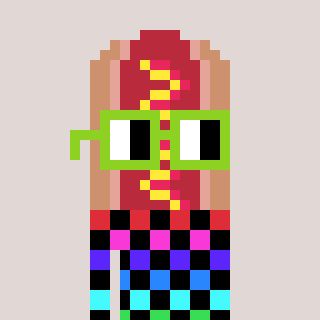
a pixel art character with square light green glasses, a hotdog-shaped head and a gunk-colored body on a warm background